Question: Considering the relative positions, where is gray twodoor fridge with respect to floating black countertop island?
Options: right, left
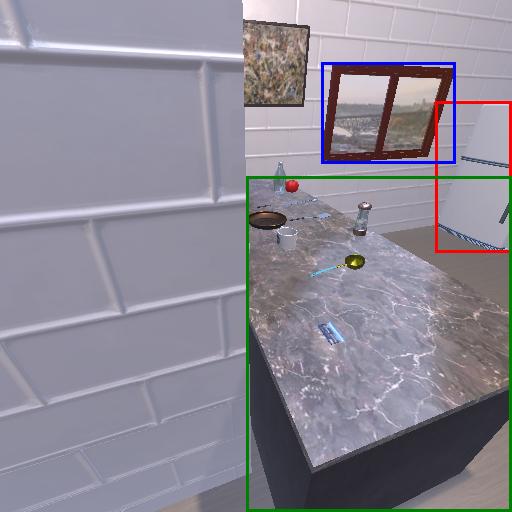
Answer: right